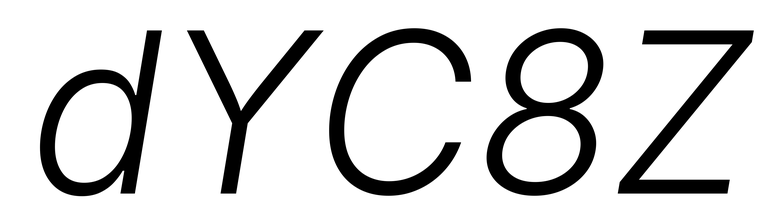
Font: Inter-Italic_Light_Italic